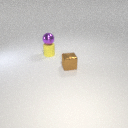
small yellow rubber cylinder behind small brown metal cube